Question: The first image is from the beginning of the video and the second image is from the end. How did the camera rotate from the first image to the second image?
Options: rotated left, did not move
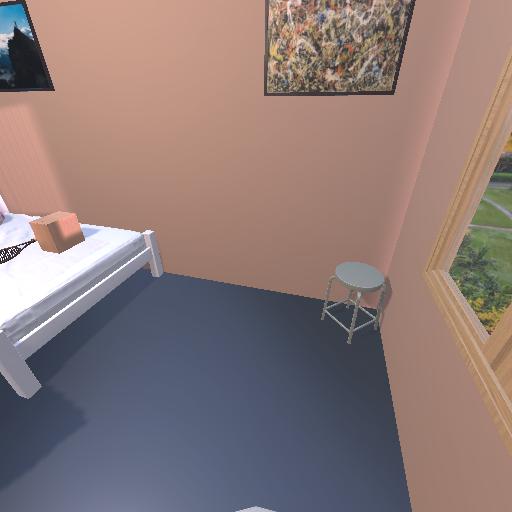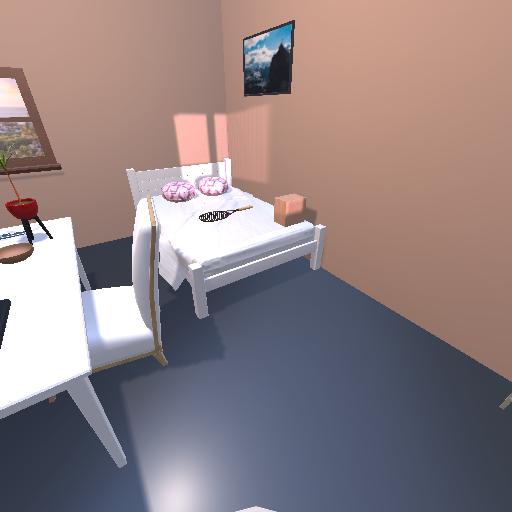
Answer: rotated left